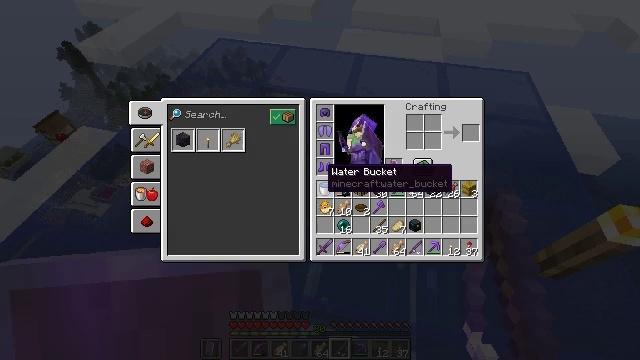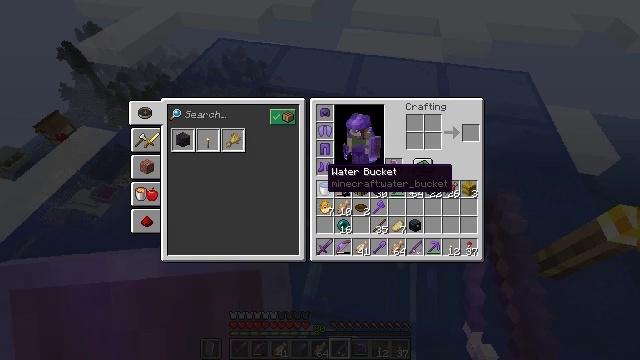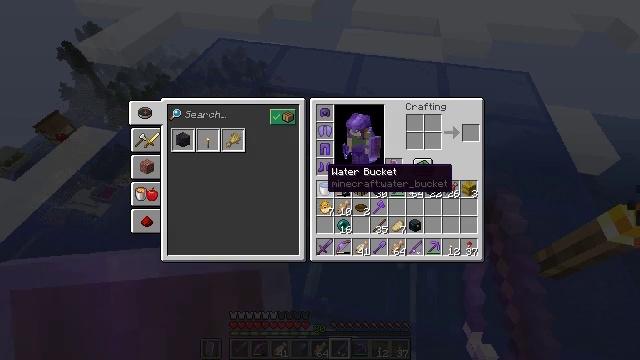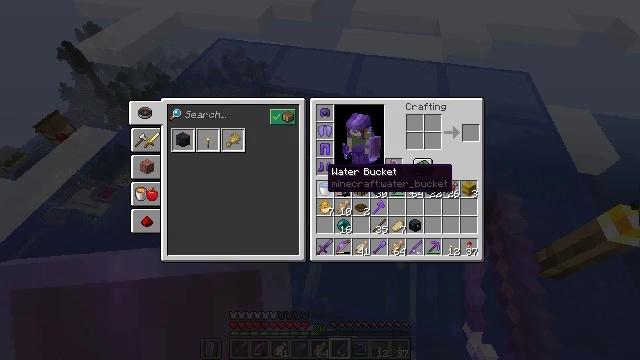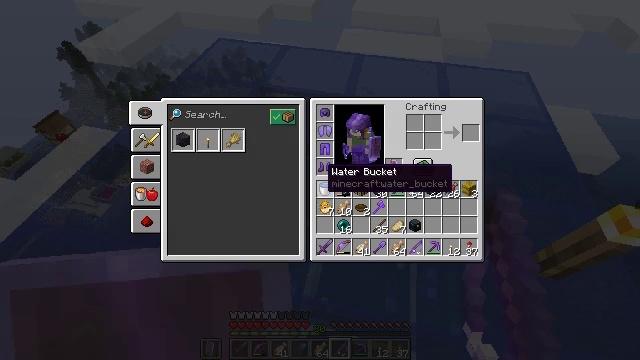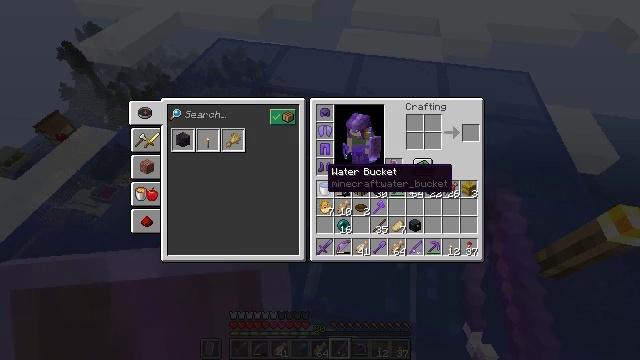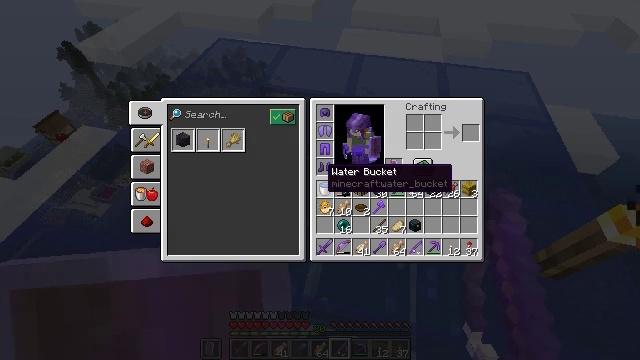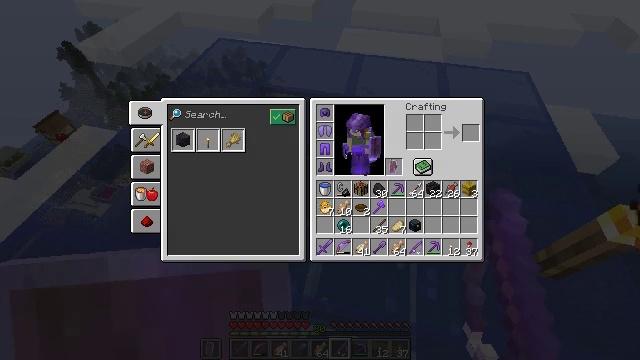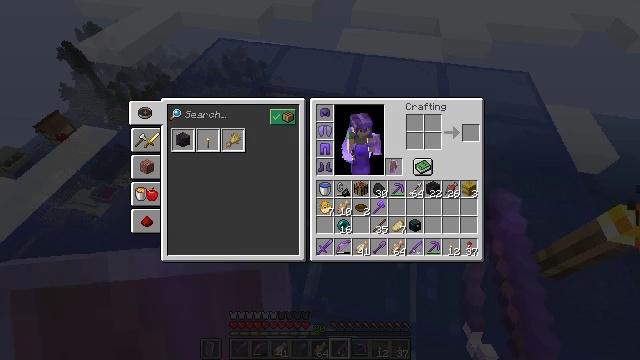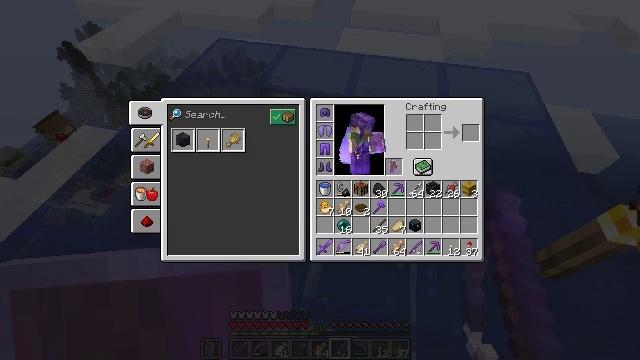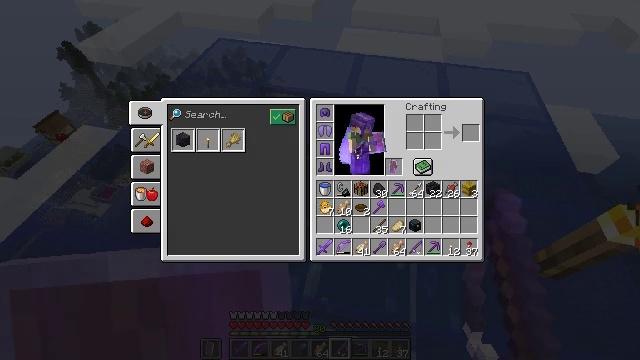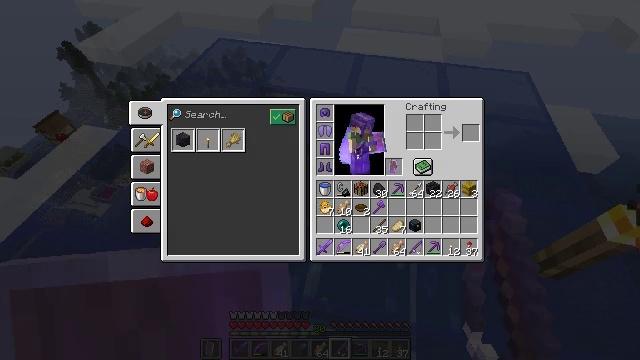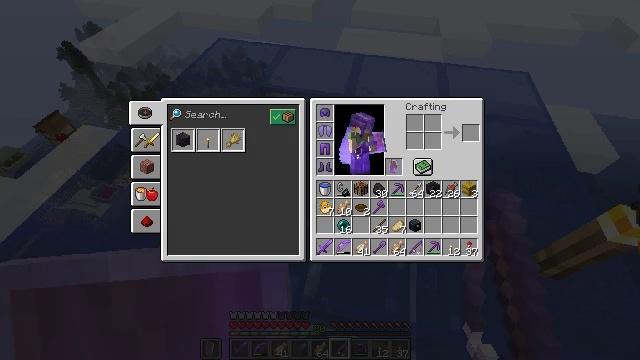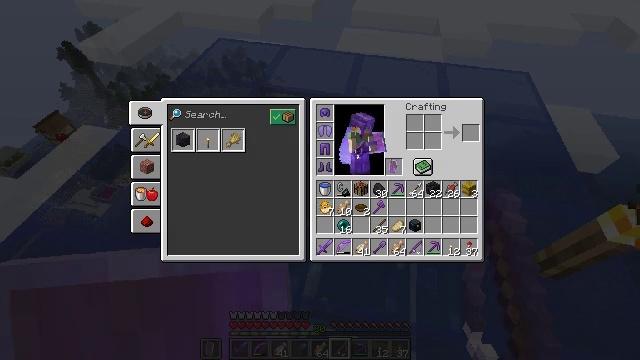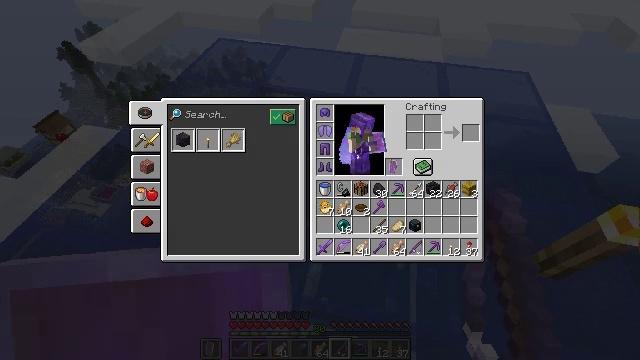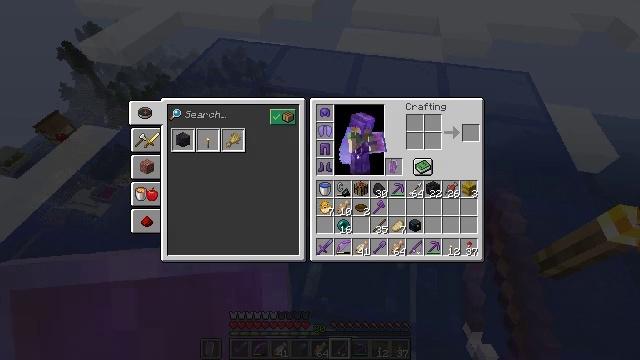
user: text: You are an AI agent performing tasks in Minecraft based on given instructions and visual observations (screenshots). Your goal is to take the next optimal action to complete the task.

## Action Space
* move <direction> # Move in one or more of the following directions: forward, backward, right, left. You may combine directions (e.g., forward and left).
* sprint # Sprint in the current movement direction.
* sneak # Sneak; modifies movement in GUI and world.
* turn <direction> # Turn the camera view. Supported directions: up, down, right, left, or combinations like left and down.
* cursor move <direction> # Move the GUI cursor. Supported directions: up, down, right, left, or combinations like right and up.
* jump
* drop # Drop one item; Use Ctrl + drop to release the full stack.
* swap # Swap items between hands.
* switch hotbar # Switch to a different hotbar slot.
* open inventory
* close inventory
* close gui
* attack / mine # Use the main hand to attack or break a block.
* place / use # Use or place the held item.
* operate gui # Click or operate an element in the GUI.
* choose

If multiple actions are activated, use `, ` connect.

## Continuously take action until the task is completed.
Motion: motion action
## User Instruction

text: Remove a bowl from the inventory.
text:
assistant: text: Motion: open inventory
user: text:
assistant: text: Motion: open inventory
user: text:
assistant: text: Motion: open inventory
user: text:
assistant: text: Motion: no_op
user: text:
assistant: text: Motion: no_op
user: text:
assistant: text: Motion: no_op
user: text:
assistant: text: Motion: turn right and up
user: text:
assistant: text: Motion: turn right and up
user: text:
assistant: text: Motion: turn right
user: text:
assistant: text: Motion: no_op
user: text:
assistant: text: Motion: no_op
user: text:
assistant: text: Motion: no_op
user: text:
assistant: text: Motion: no_op
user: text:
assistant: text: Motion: no_op
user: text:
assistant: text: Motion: no_op
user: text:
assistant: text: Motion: no_op
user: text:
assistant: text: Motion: no_op
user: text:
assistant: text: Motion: no_op
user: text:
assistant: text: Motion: no_op
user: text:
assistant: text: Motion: no_op
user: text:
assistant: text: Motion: no_op
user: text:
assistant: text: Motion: no_op
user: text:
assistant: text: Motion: no_op
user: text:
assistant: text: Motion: no_op
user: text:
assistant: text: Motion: no_op
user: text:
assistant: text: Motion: no_op
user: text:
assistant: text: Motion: no_op
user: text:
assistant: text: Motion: no_op
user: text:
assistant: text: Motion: no_op
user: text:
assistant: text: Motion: turn left